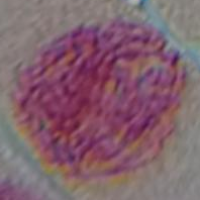
Label: prophase